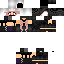
A female human skin with dark skin, wearing brown long hair dressed in a blue hoodie and black pants, featuring a closed mouth.